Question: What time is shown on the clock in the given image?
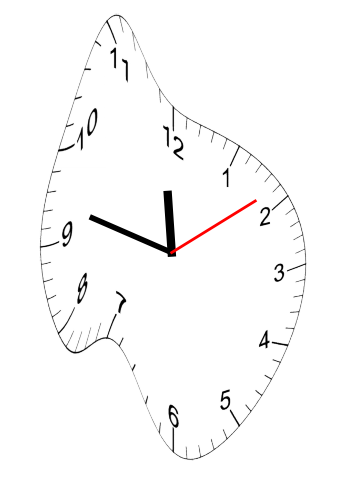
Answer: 11:47:09